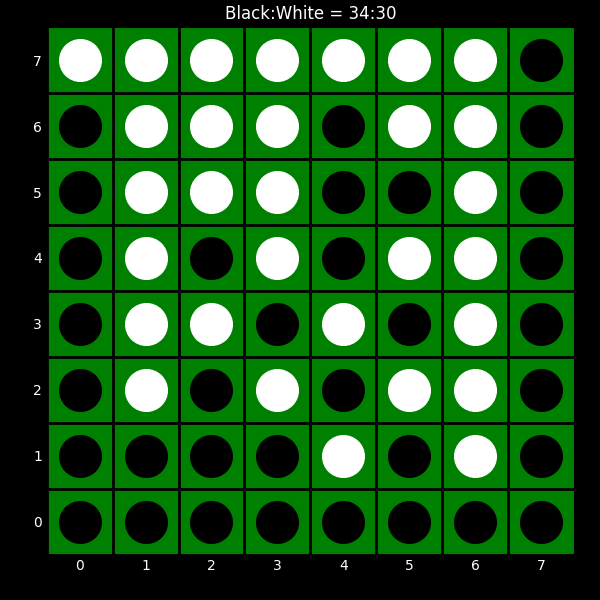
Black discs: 34
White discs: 30